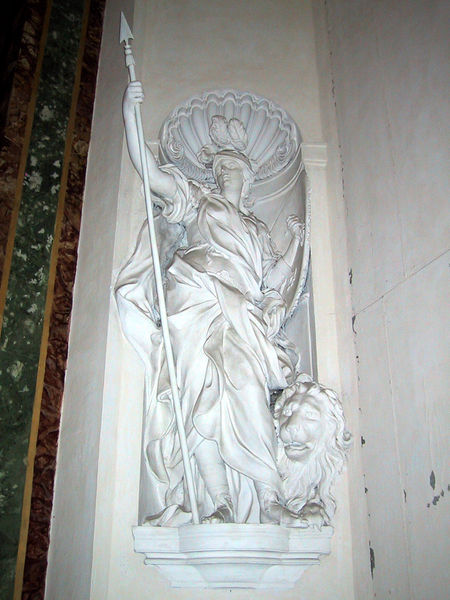
Titel: Grabmal für Papst Gregor XV.
Künstler: Pierre d. J. Legros
Standort: Rom, S. Ignazio (EU - I - Latium)
Schlagwörter: feder, kopf, mann, umhang, weiß, frau, haar, holz, marmor, raum, säule, dame, tier, arm, arme, falten, federn, lang, mensch, sockel, spitze, stehen, stein, kirche, figur, gewand, haare, mantel, sitzend, stehend, skulptur, statue, mähne, stab, saal, lanze, sitzt, socke, sandalen, foto, nische, schild, bayern, steht, schwert, faust, helm, göttin, rüstung, sieg, römer, sandale, toga, krieger, löwe, heilige, muschel, speer, federschmuck, pfeil, alabaster, daniel, gewandt, einbuchtung, pfeilspitze, mramor, bidhauerei, umhang#, einuchtung